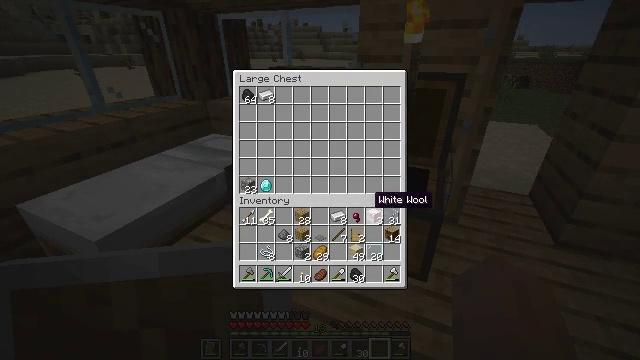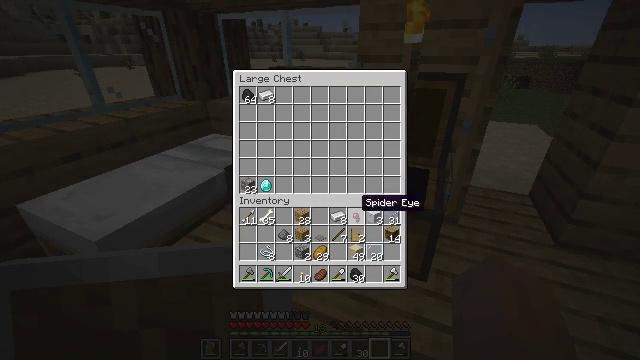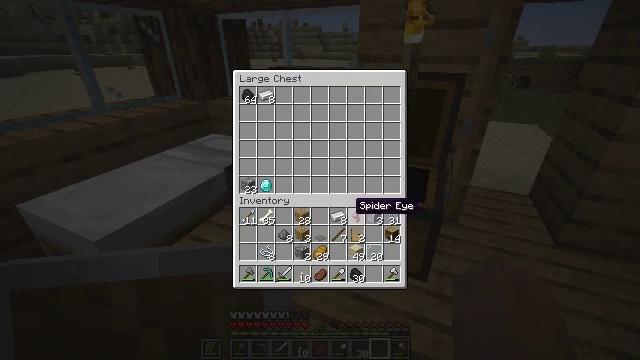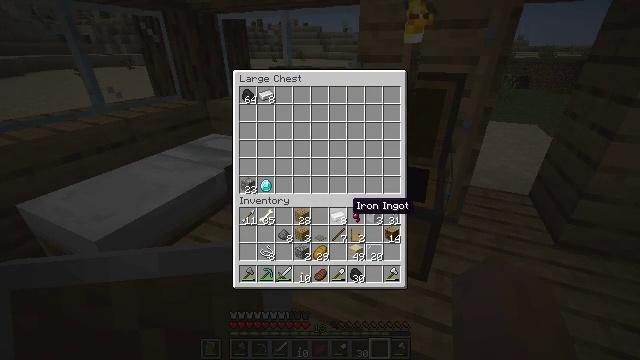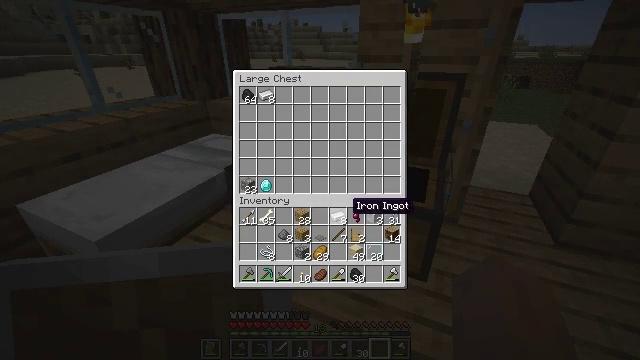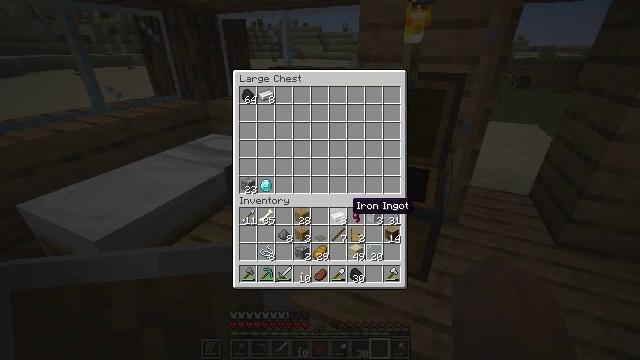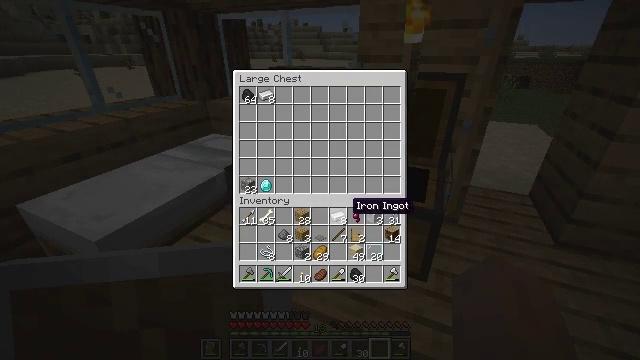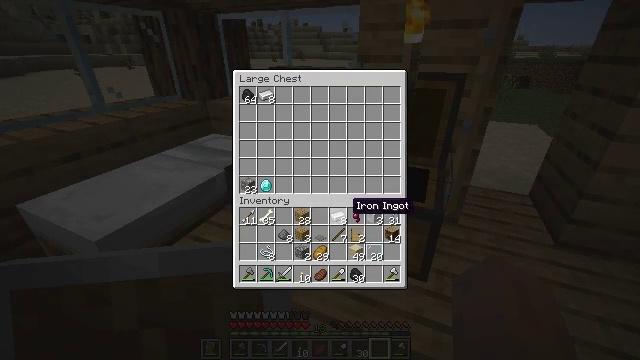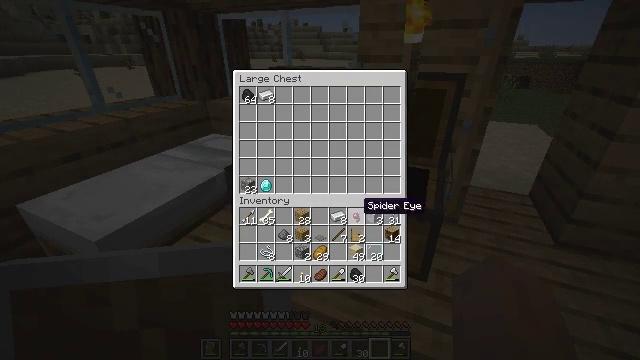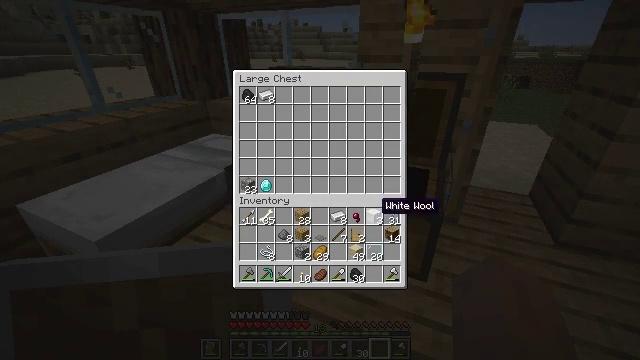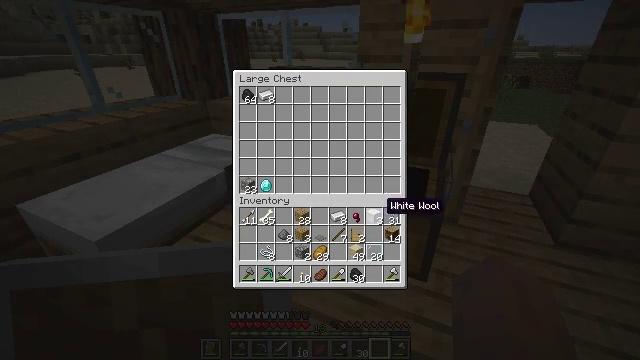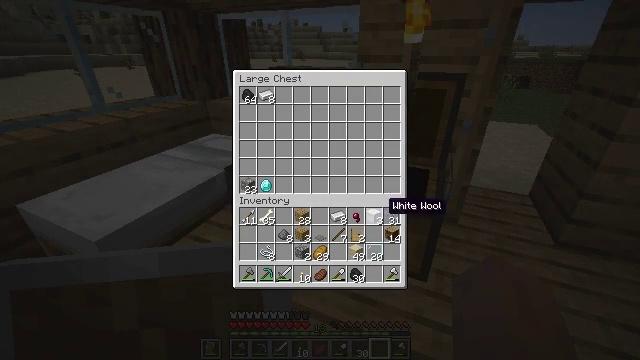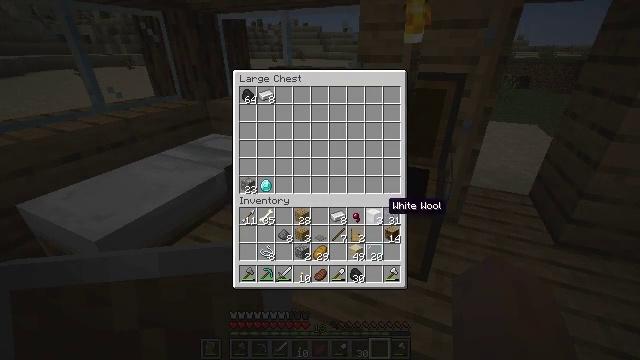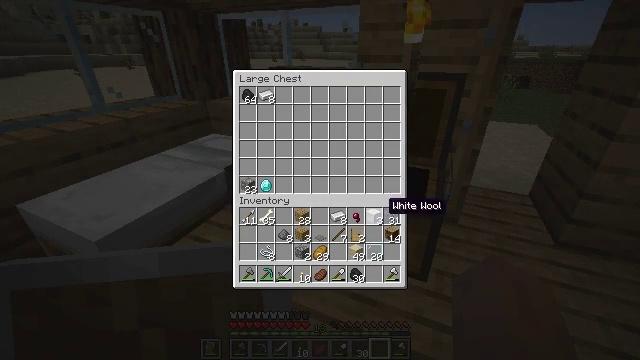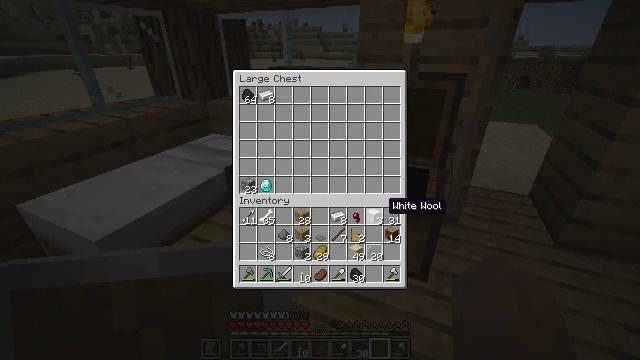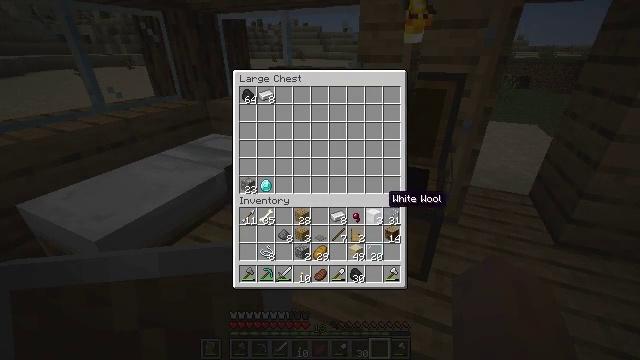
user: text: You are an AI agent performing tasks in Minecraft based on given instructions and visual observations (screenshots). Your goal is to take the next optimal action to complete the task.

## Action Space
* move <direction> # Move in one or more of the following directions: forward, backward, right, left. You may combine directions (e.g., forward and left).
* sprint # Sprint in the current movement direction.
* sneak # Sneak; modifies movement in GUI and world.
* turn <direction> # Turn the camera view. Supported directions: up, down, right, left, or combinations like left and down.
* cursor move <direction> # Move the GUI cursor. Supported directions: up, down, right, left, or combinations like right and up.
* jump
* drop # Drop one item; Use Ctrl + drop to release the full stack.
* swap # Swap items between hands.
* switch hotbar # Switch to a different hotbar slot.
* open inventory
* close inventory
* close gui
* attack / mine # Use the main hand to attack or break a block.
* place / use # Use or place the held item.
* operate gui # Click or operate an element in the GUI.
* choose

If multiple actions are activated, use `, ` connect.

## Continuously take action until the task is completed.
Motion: motion action
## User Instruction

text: Use the crafting table to craft a bow.
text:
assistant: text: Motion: cursor move left
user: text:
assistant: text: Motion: no_op
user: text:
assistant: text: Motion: no_op
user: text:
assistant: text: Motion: no_op
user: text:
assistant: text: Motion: no_op
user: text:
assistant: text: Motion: no_op
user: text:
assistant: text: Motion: no_op
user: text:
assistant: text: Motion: cursor move right
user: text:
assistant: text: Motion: cursor move right
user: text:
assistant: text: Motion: no_op
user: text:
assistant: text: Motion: no_op
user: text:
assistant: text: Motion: no_op
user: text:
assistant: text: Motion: no_op
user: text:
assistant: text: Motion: no_op
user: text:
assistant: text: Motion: cursor move up
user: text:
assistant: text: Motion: no_op
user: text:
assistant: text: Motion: no_op
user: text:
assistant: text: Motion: no_op
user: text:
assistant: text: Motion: no_op
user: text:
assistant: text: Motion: no_op
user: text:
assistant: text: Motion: no_op
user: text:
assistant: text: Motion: no_op
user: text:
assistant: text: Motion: no_op
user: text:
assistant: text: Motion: no_op
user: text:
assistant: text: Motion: no_op
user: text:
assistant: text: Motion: no_op
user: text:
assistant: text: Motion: no_op
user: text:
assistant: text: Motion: no_op
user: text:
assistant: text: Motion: no_op
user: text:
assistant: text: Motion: no_op